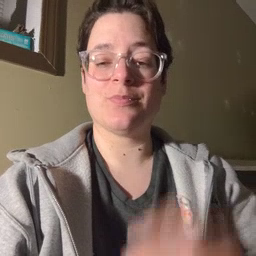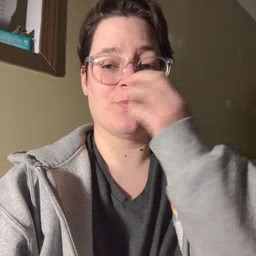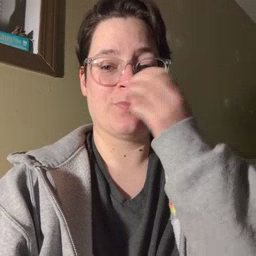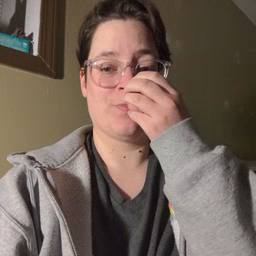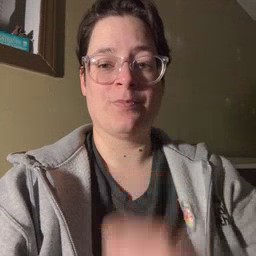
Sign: clown